Question: What type of restaurant is it?
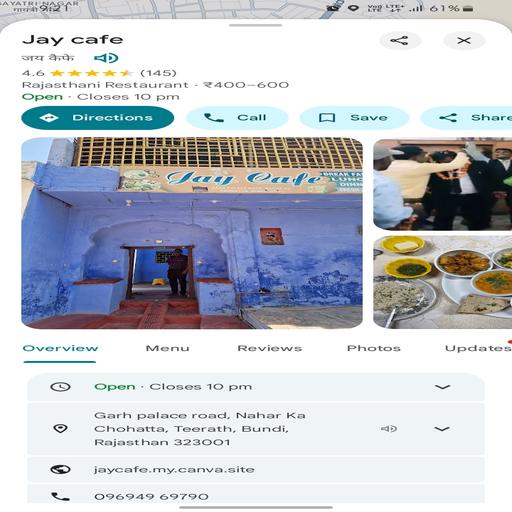
Answer: Rajasthani restaurant